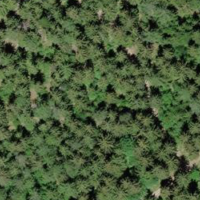
EUNIS habitat code: 43
Species observed at this site:
Cephalanthera rubra